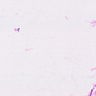
Metastatic tissue present: no